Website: macys
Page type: customer-info-address
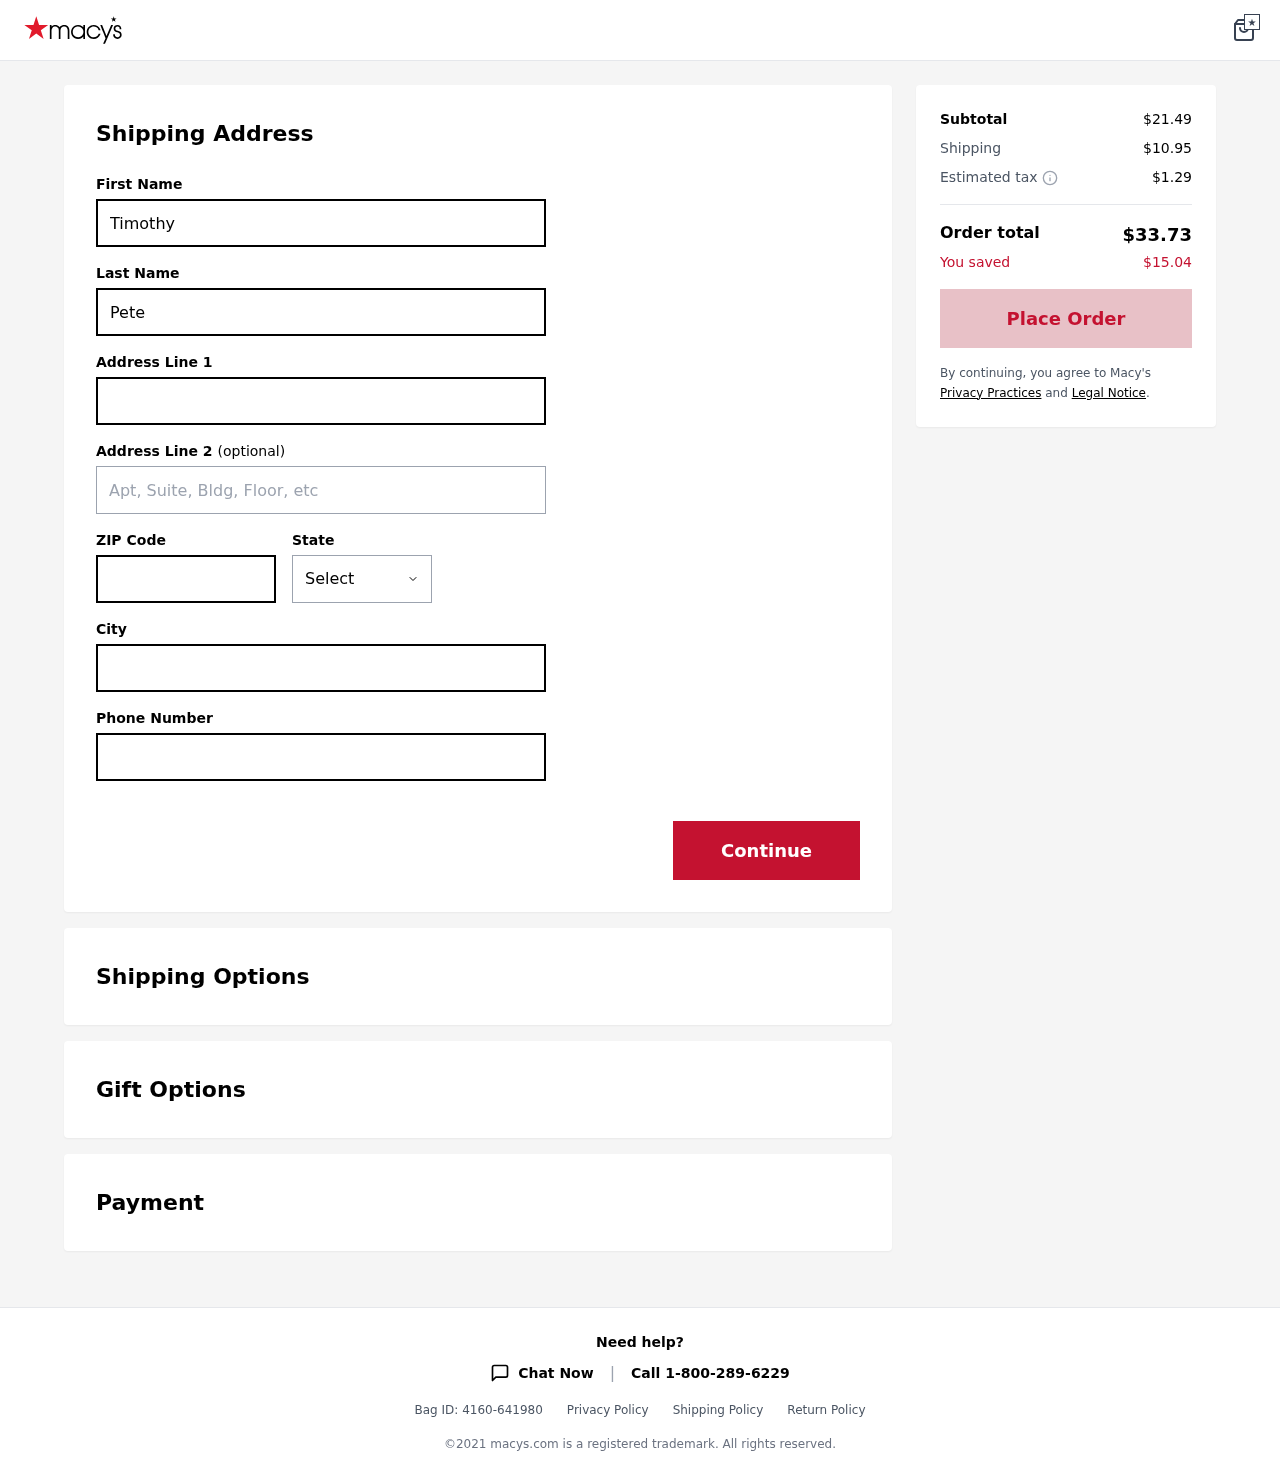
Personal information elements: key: PII_CITY
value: South Martha
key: PII_FIRSTNAME
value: Timothy
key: PII_LASTNAME
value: Peterson
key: PII_PHONE
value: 2609399191
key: PII_POSTCODE
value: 85584
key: PII_STATE
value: Ohio
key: PII_STREET
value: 7197 Jones Unions Suite 636
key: PII_STREET2
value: Suite 509
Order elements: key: ORDER_SUBTOTAL
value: $21.49
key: ORDER_SHIPPING_COST
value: $10.95
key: ORDER_TAX
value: $1.29
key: ORDER_TOTAL
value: $33.73
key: ORDER_SAVINGS
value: $15.04